Field crop: tomato
Growth stage: 2
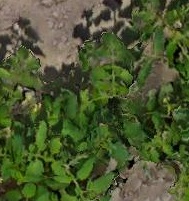
Species: tomato